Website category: university
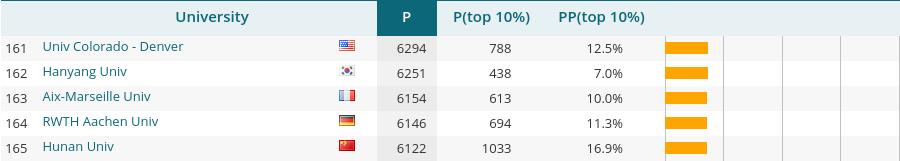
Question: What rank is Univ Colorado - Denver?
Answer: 161

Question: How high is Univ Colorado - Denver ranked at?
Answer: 161

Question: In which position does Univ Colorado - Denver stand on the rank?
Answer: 161

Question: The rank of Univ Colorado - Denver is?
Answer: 161

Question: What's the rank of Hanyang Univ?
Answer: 162

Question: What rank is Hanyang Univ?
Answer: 162

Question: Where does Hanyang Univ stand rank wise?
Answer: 162

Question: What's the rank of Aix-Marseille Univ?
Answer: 163

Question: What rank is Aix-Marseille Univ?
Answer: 163

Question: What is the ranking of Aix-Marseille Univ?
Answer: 163

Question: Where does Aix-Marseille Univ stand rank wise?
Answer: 163

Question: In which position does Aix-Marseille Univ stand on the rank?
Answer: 163

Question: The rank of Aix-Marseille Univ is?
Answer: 163

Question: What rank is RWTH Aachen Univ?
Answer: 164

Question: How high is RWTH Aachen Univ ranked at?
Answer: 164

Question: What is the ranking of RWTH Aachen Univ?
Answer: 164

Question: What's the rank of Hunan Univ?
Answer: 165

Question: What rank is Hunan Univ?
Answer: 165

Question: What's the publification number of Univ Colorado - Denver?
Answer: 6294

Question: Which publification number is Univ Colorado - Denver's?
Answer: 6294

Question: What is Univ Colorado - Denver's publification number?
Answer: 6294

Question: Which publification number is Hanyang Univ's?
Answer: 6251

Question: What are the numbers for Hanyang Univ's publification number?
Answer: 6251

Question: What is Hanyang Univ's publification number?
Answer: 6251

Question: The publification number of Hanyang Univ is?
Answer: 6251

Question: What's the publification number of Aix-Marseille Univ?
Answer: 6154

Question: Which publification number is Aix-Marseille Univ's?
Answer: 6154

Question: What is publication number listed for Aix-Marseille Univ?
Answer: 6154

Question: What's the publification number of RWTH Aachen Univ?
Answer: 6146

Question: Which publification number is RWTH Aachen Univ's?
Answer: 6146

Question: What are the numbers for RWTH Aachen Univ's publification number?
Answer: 6146

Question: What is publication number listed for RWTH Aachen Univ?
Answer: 6146

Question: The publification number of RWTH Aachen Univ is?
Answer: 6146

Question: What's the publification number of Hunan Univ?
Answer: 6122

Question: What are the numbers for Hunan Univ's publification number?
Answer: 6122

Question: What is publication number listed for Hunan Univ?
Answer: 6122

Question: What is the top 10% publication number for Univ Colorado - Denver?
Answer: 788

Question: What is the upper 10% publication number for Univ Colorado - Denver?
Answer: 788

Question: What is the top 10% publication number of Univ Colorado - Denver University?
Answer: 788

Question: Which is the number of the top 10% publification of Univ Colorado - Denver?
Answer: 788

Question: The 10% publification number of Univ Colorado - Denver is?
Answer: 788

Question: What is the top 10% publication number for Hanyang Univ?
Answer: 438

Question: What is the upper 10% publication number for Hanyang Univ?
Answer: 438

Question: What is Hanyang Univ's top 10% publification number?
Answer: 438

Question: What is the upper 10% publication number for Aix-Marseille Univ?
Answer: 613

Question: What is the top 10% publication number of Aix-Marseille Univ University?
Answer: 613

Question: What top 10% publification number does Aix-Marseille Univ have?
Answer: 613

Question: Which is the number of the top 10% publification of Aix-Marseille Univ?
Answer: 613

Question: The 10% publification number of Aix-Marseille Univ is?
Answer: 613

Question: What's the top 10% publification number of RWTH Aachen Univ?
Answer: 694

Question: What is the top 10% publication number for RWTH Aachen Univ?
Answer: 694

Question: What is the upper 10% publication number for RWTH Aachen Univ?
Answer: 694

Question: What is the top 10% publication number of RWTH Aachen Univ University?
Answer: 694

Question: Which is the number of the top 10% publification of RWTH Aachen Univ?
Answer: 694

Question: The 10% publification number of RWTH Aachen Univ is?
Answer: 694

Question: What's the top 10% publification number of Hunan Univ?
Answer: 1033

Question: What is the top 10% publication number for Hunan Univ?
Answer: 1033

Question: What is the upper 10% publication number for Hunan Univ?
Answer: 1033

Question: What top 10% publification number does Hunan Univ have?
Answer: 1033

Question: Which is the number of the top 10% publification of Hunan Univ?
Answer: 1033

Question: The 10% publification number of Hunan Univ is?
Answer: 1033

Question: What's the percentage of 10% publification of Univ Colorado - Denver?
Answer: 12.5%

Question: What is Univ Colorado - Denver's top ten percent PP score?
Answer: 12.5%

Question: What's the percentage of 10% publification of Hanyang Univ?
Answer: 7.0%